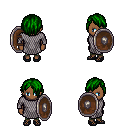
a pixel art fantasy rpg character, female body template, human, dark skin, chain mail, teal pants, green bangs hairstyle, ghillies, shield, four views (front, back, left, right), 2x2 character sprite sheet, small pixel art, hard edges, no anti-aliasing